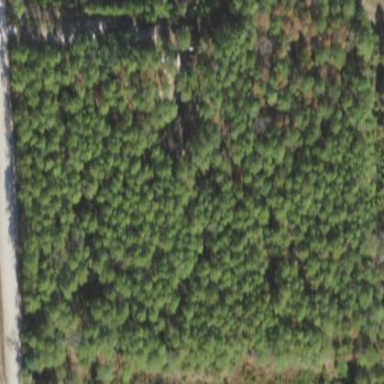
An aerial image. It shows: Woodland with needle-leaved trees.